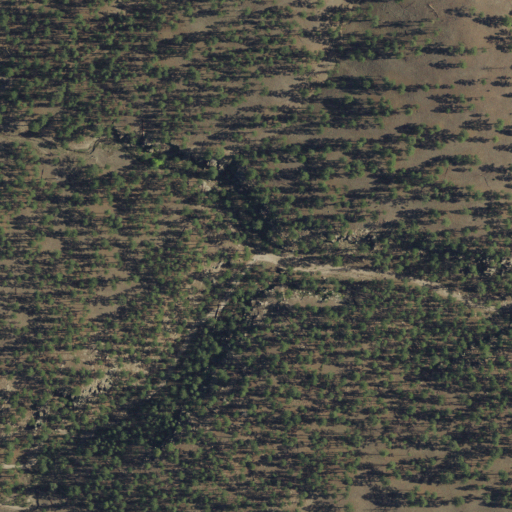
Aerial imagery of valley in New Mexico named No Name Canyon containing only evergreen forest